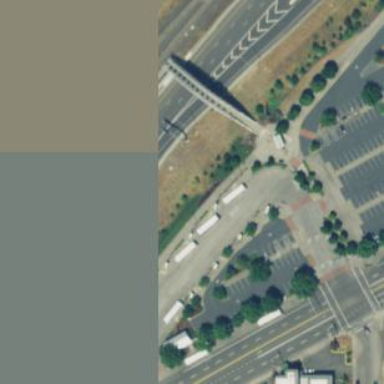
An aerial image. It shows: Bus station which is also public transport station.